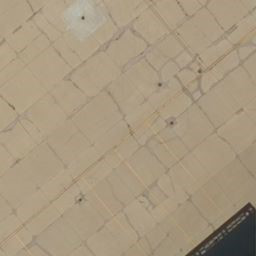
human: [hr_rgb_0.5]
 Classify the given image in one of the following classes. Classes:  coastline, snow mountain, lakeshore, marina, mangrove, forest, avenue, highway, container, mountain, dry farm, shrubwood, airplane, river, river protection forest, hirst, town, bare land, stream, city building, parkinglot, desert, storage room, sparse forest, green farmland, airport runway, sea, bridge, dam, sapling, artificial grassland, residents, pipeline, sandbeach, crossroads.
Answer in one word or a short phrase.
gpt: airport runway